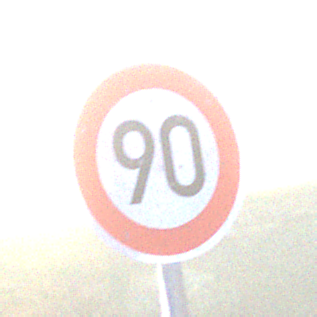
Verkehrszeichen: Geschwindigkeit90
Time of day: SunriseSunset
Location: Outdoor (Nature)
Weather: PartlyCloudy
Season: NotSpecified
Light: Natural